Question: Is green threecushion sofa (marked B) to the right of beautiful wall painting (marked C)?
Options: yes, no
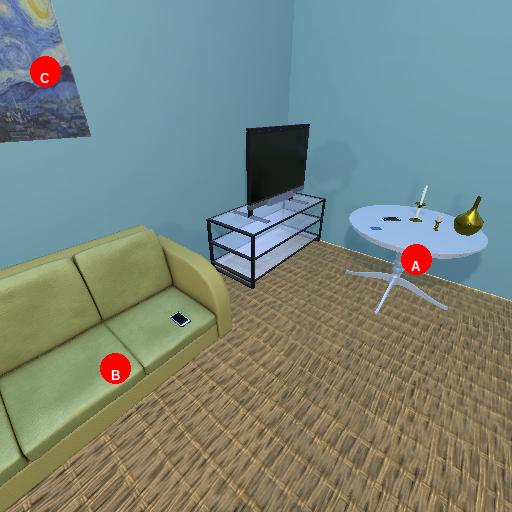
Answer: yes